Question: when I run my applicationn (google-map application), I don't see the map. I just see a white screen (like in the photo below).
### mainfest
'''
<?xml version="1.0" encoding="utf-8"?>
<manifest xmlns:android="http://schemas.android.com/apk/res/android"
package="com.williamroma.example"
android:versionCode="1"
android:versionName="1.0" >
<uses-sdk android:minSdkVersion="8" />
<application
android:icon="@drawable/ic_launcher"
android:label="@string/app_name" >
<!-- Add Google Map Library -->
<uses-library android:name="com.google.android.maps" />
<activity
android:name=".GoogleMapActivity"
android:label="@string/app_name" >
<intent-filter>
<action android:name="android.intent.action.MAIN" />
<category android:name="android.intent.category.LAUNCHER" />
</intent-filter>
</activity>
</application>
<!-- Allow to connect with internet -->
<uses-permission android:name="android.permission.INTERNET" />
</manifest>
'''
### activity
'''
package com.williamroma.example;
import com.google.android.maps.MapActivity;
import android.app.Activity;
import android.os.Bundle;
public class GoogleMapActivity extends MapActivity {
@Override
protected void onCreate(Bundle savedInstanceState) {
// TODO Auto-generated method stub
super.onCreate(savedInstanceState);
setContentView(R.layout.main);
}
@Override
protected boolean isRouteDisplayed() {
// TODO Auto-generated method stub
return false;
}
}
'''
Here is the screen that i see, i want to see the map like in this tuotiral <URL>

### layout
'''
<?xml version="1.0" encoding="utf-8"?>
<RelativeLayout xmlns:android="http://schemas.android.com/apk/res/android"
android:id="@+id/mainlayout"
android:orientation="vertical"
android:layout_width="fill_parent"
android:layout_height="fill_parent" >
<com.google.android.maps.MapView
android:id="@+id/mapview"
android:layout_width="fill_parent"
android:layout_height="fill_parent"
android:clickable="true"
android:apiKey="AIzaSyCyk2MVC5Fyl7HIB3iHlPgyRqvOF-VXYJw"
/>
</RelativeLayout>
'''
### edit
i got these message in orange color in logcat
'''
03-31 11:31:16.140: I/Process(1787): Sending signal. PID: 1787 SIG: 9
03-31 11:31:40.940: I/MapActivity(1832): Handling network change notification:CONNECTED
03-31 11:31:40.940: E/MapActivity(1832): Couldn't get connection factory client
03-31 11:31:41.011: D/dalvikvm(1832): GC_CONCURRENT freed 170K, 4% free 9316K/9607K, paused 8ms+6ms
03-31 11:31:41.011: W/CursorWrapperInner(1832): Cursor finalized without prior close()
03-31 11:31:41.011: W/CursorWrapperInner(1832): Cursor finalized without prior close()
03-31 11:31:41.020: D/gralloc_goldfish(1832): Emulator without GPU emulation detected.
03-31 11:31:42.470: W/System.err(1832): IOException processing: 26
03-31 11:31:42.470: W/System.err(1832): java.io.IOException: Server returned: 3
03-31 11:31:42.490: W/System.err(1832): at android_maps_conflict_avoidance.com.google.googlenav.map.BaseTileRequest.readResponseData(BaseTileRequest.java:115)
03-31 11:31:42.490: W/System.err(1832): at android_maps_conflict_avoidance.com.google.googlenav.map.MapService$MapTileRequest.readResponseData(MapService.java:1473)
03-31 11:31:42.500: W/System.err(1832): at android_maps_conflict_avoidance.com.google.googlenav.datarequest.DataRequestDispatcher.processDataRequest(DataRequestDispatcher.java:1117)
03-31 11:31:42.500: W/System.err(1832): at android_maps_conflict_avoidance.com.google.googlenav.datarequest.DataRequestDispatcher.serviceRequests(DataRequestDispatcher.java:994)
03-31 11:31:42.520: W/System.err(1832): at android_maps_conflict_avoidance.com.google.googlenav.datarequest.DataRequestDispatcher$DispatcherServer.run(DataRequestDispatcher.java:1702)
03-31 11:31:42.520: W/System.err(1832): at java.lang.Thread.run(Thread.java:856)
'''
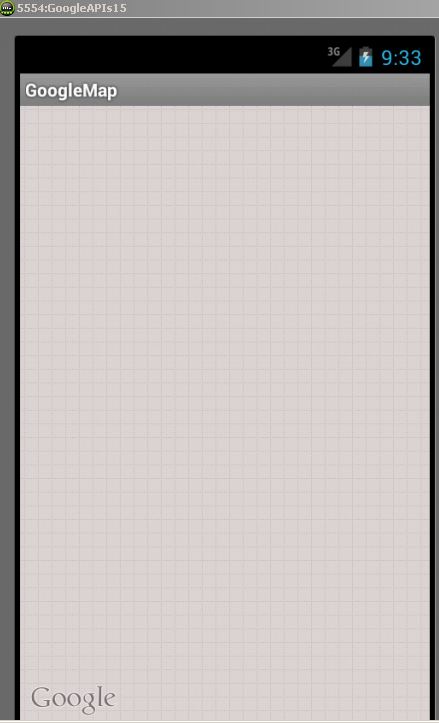
Answer: By the look of it your code looks ok for Google Map API V1. So there must be some problem with your key. for what I know if it's a new generated key then Google doesn't provide keys for Google Map API V1, so it must be a key for Google Map API V2 and that's the reason it doesn't work.
if you would like to change you application implementation to Google Maps API V2, you can use this guide I wrote with the steps to do so:
<URL>